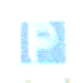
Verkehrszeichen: Parken
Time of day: MorningAfternoon
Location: Outdoor (Nature)
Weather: Clear
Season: NotSpecified
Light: Natural